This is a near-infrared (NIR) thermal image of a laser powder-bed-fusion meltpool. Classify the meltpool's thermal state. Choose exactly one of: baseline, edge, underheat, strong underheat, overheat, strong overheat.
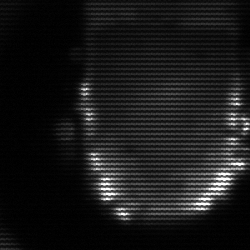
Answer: baseline